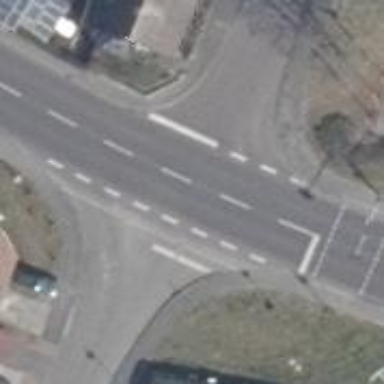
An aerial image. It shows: Road with stop sign.